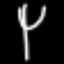
Label: fork